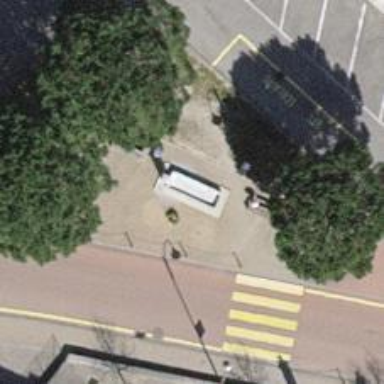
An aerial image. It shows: Fountain.